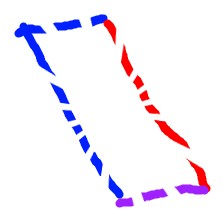
Shape: parallelogram